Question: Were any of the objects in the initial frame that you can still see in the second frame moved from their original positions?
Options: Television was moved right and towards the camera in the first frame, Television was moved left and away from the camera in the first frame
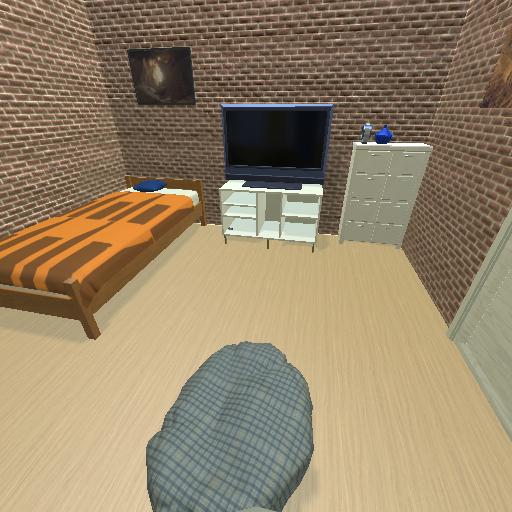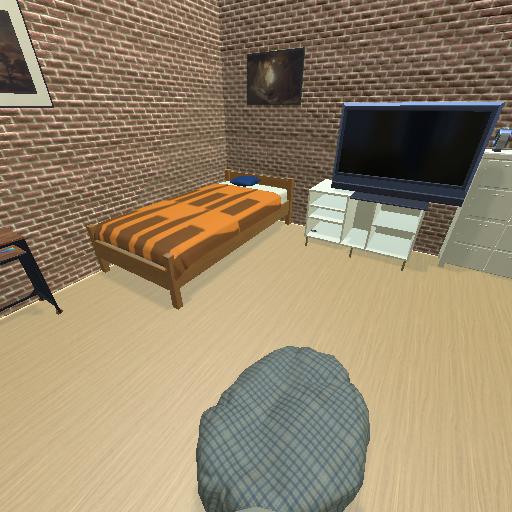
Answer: Television was moved right and towards the camera in the first frame